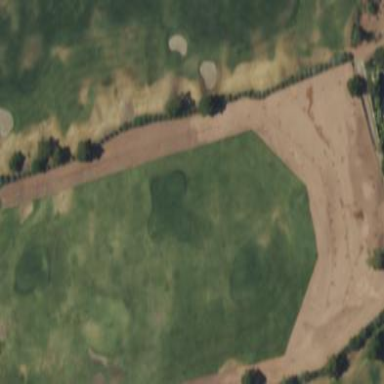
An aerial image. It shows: Driving range for golf on grass.